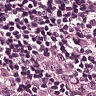
Metastatic tissue present: yes